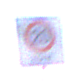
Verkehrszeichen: BeginnZone20
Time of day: SunriseSunset
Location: Outdoor (Nature)
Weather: Clear
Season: NotSpecified
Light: Natural